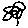
Label: flower